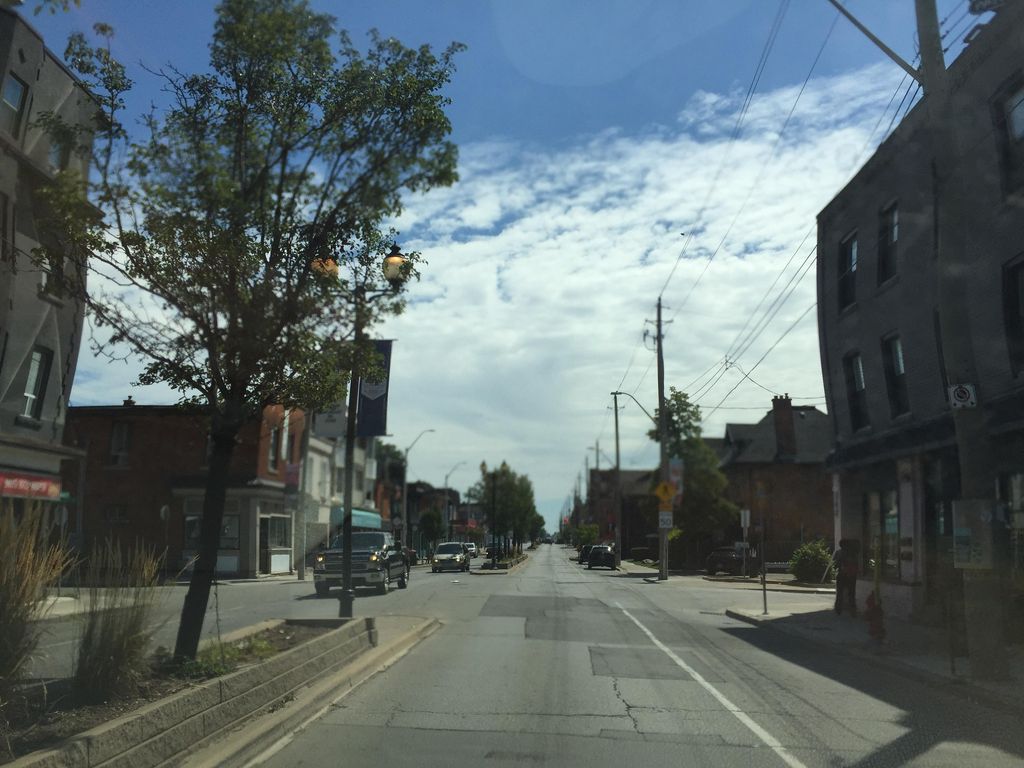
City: hamilton